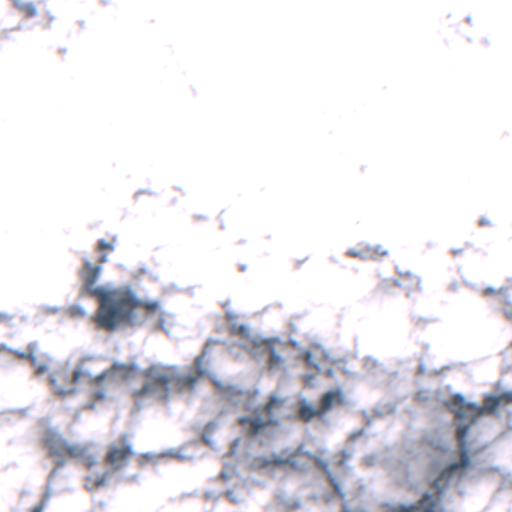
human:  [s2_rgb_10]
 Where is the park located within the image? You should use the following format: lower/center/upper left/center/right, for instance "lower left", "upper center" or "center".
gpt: The park is located in the lower left of the image.
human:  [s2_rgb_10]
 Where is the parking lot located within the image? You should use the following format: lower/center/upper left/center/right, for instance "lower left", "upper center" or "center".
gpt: The parking lot is located in the lower left of the image.
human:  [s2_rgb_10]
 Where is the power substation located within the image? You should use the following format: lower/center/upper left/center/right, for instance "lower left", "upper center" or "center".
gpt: The power substation is located in the lower center of the image.
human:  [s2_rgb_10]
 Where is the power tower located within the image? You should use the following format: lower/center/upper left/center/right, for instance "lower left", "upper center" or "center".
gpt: There is no power tower in the image.